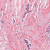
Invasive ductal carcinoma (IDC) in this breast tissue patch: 0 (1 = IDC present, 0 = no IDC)